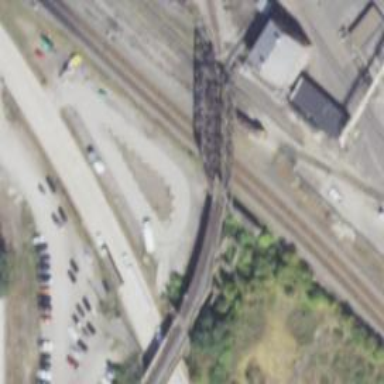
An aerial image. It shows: Truss bridge for railway spur service.